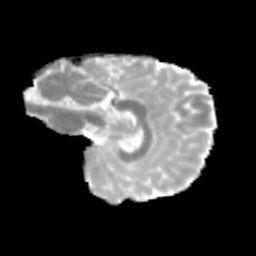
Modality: MD
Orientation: sagittal
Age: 14
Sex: female
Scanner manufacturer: siemens
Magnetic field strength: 3 T
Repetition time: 3.8 s
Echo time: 0.07 s